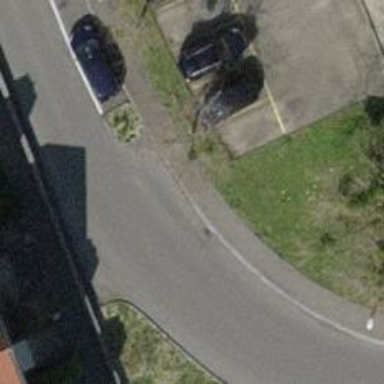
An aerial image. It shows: Asphalt sidewalk.